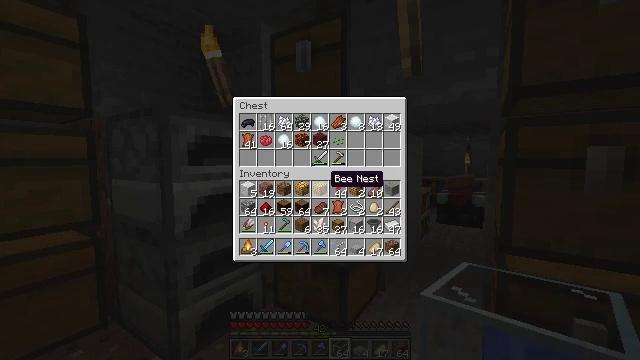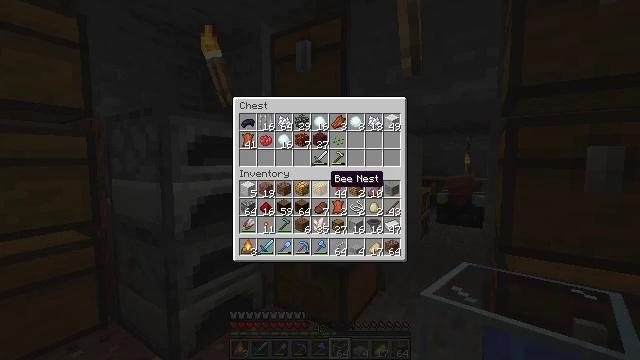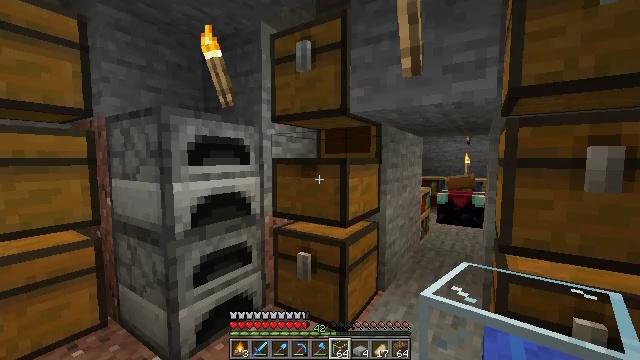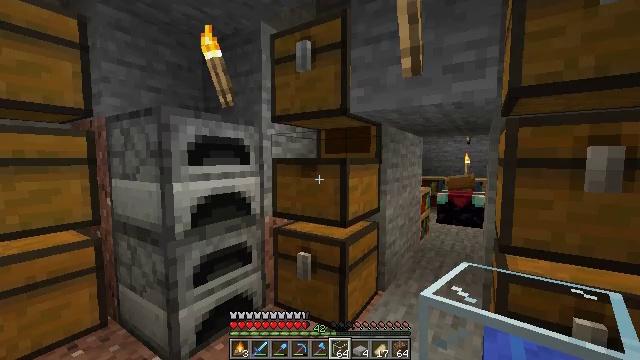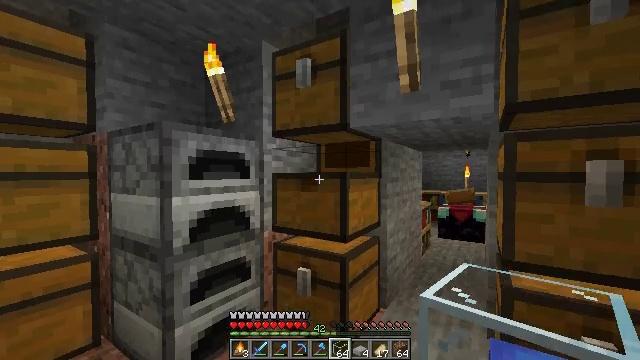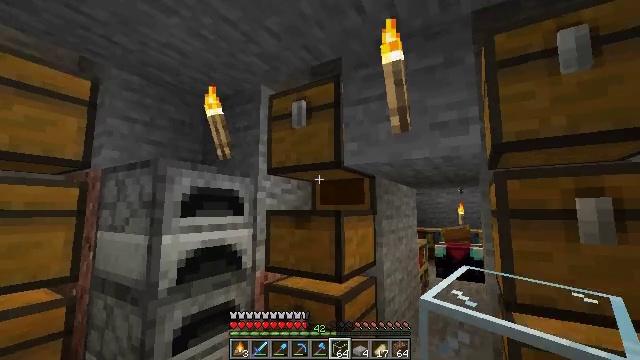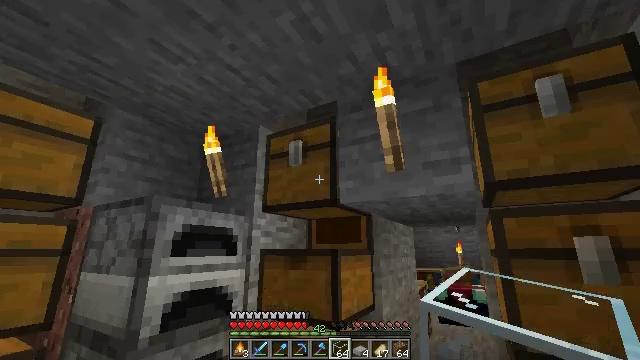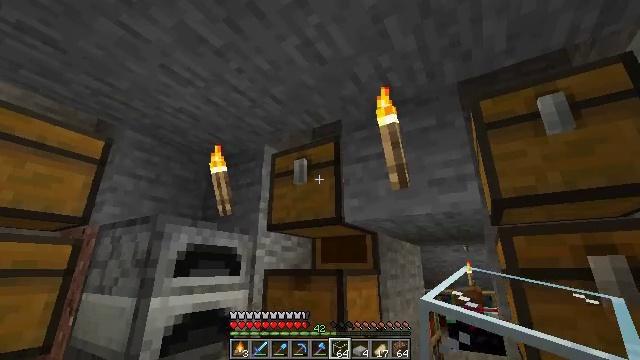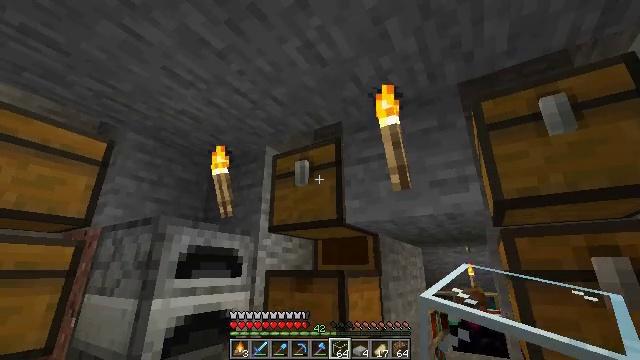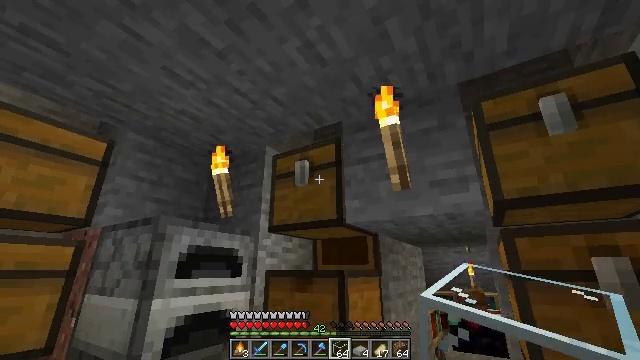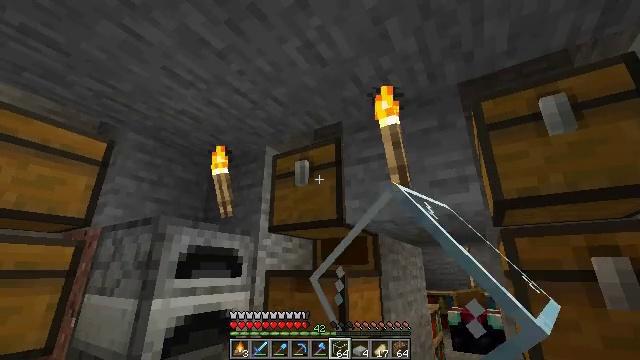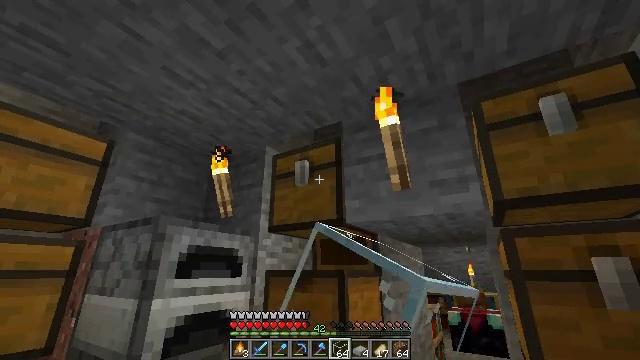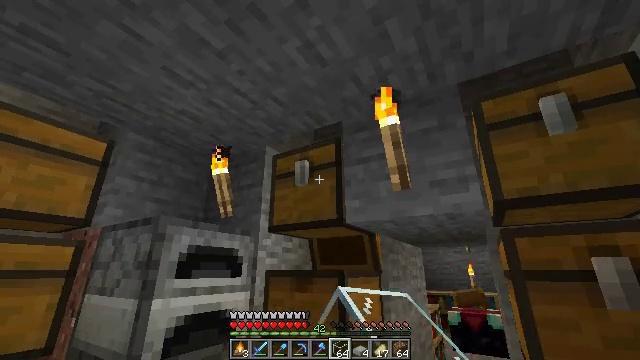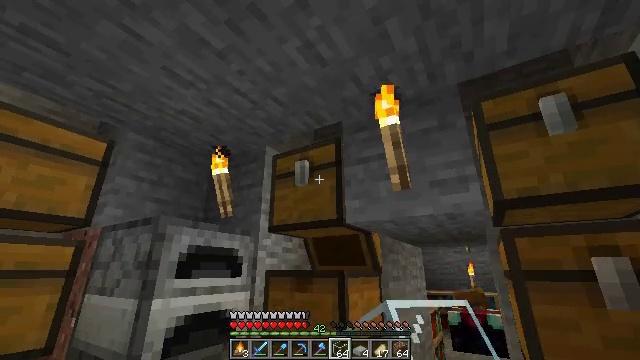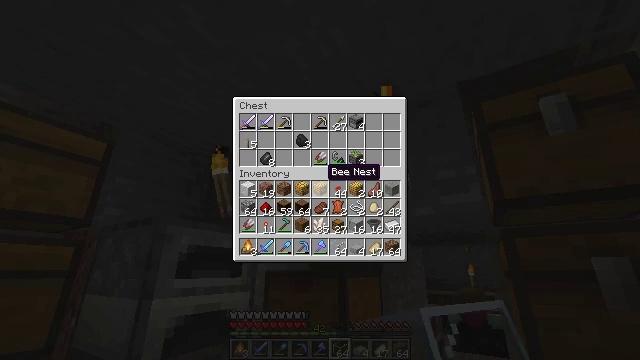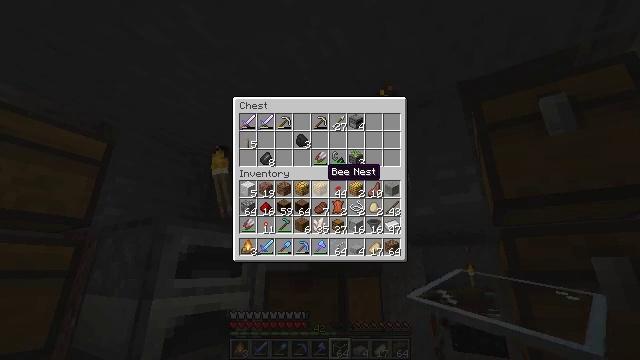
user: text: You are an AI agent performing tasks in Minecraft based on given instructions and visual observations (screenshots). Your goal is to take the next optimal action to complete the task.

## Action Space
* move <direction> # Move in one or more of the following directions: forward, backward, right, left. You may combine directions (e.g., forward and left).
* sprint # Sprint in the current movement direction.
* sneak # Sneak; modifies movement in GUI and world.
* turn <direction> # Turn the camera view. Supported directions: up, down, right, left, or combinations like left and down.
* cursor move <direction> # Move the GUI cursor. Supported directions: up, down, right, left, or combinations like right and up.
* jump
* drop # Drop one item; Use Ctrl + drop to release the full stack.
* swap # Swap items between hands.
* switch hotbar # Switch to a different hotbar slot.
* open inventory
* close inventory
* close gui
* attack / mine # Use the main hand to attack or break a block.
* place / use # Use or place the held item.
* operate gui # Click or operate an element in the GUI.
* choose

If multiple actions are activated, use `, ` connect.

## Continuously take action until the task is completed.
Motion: motion action
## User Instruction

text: Take spruce planks to craft a spruce door.
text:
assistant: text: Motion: no_op
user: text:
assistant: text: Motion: no_op
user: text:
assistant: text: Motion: close gui
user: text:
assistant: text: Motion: turn up
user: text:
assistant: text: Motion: turn right and up
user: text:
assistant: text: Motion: turn up
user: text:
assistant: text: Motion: turn left and up
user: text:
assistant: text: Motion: no_op
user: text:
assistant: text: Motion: use / place
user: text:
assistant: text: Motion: use / place
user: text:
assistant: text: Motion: use / place
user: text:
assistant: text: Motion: use / place
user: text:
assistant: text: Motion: no_op
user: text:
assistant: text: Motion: open gui
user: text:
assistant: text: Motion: no_op
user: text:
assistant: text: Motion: no_op
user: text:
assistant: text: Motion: no_op
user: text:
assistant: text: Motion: no_op
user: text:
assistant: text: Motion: no_op
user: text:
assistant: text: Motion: no_op
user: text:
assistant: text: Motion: no_op
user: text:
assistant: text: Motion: no_op
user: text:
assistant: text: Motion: no_op
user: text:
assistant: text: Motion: no_op
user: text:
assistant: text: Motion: no_op
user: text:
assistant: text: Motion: no_op
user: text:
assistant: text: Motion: no_op
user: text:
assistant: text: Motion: no_op
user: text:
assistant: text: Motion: no_op
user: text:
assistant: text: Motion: no_op